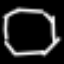
Label: octagon